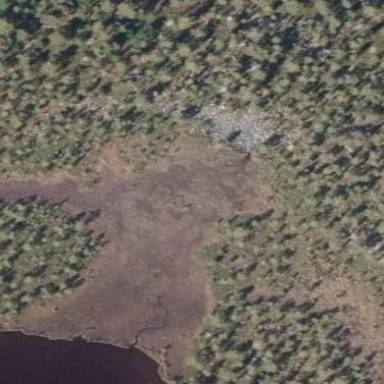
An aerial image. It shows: Bog wetland area.